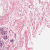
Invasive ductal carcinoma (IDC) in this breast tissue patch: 0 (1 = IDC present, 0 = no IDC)